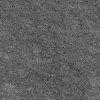
Atmospheric dust classification: not_dusty